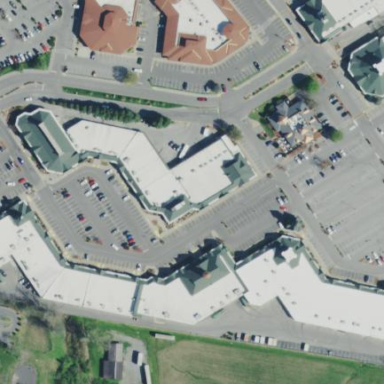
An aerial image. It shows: Retail building.